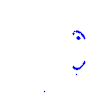
Particle: kaon